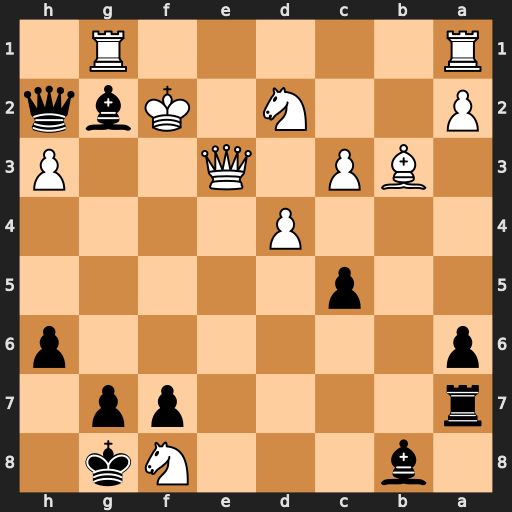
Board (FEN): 1b3Nk1/r4pp1/p6p/2p5/3P4/1BP1Q2P/P2N1Kbq/R5R1
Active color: b
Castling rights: -
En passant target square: -
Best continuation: Bf4 Qxf4 Qxf4+